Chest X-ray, PA view. Patient: 26 years old, sex M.
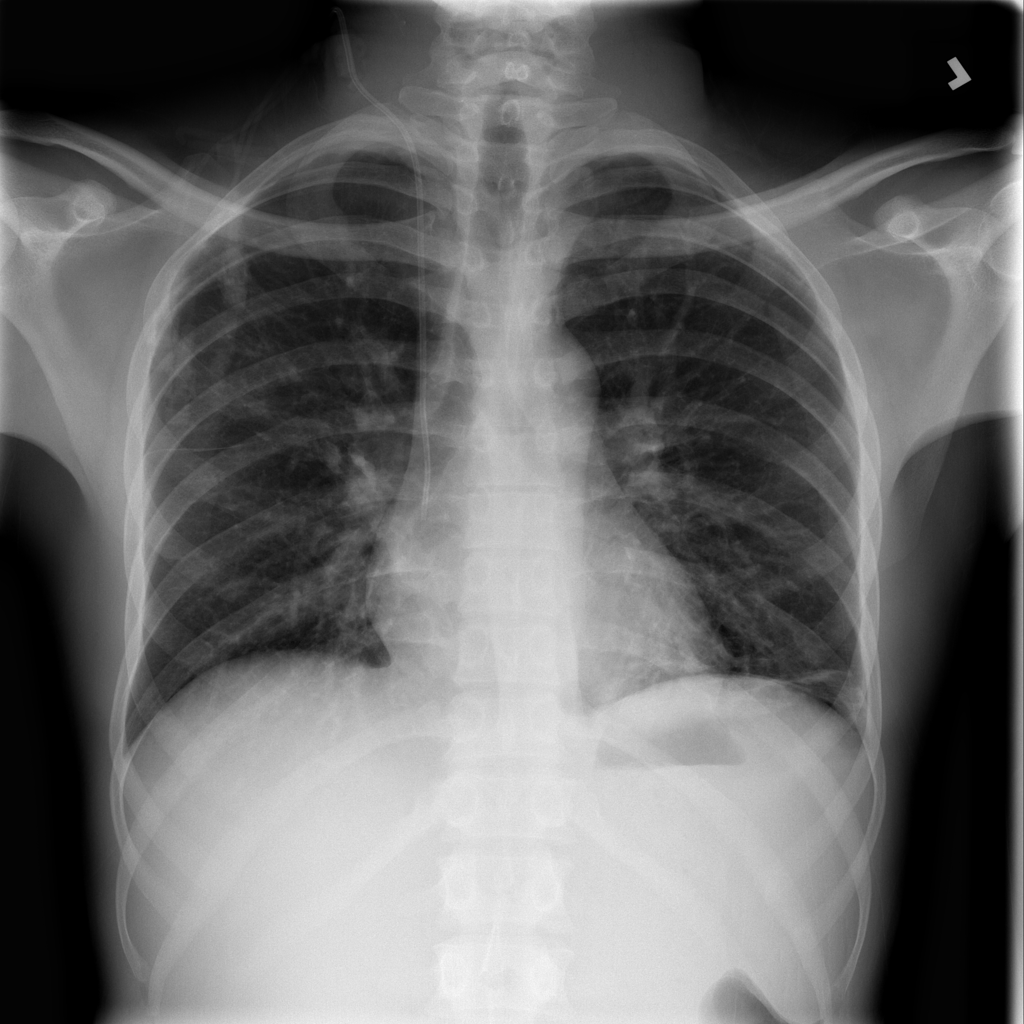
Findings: Atelectasis